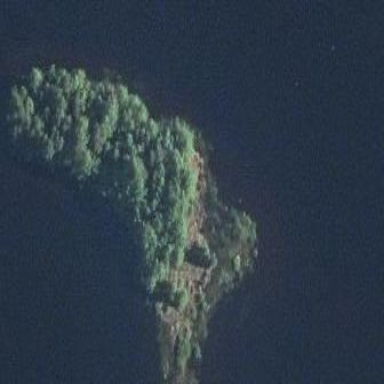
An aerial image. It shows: Islet.